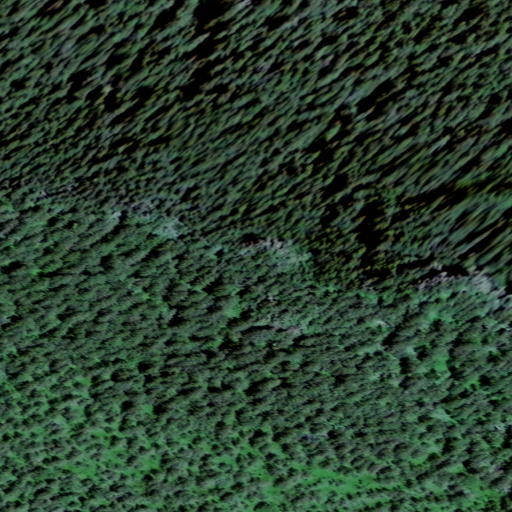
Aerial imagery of island in Alaska named Outer Island containing only unknown